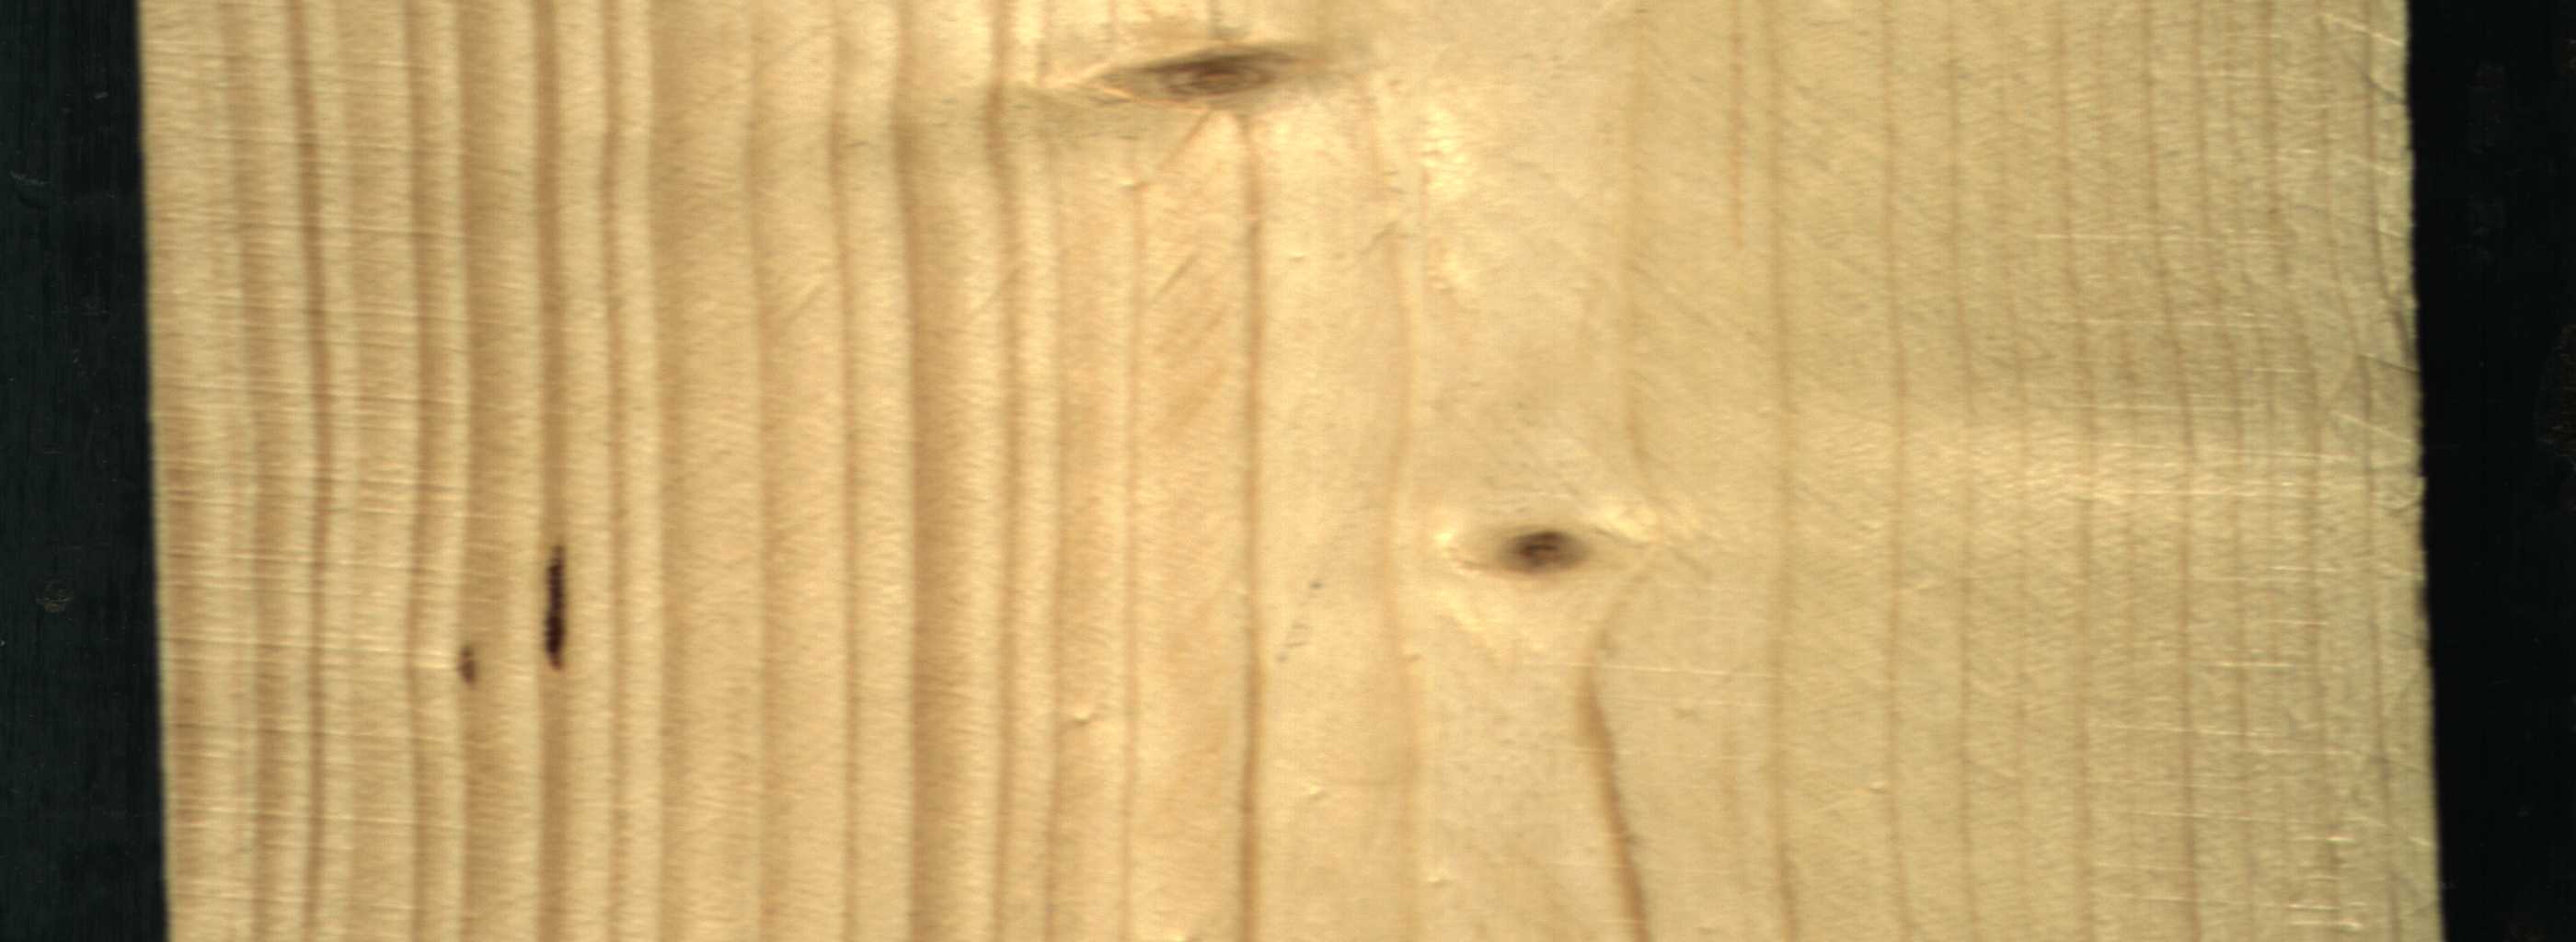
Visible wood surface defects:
resin
resin
Live_Knot
Live_Knot